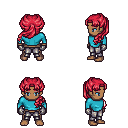
a pixel art fantasy rpg character, male body template, human, dark skin, teal long-sleeve shirt, metal pants, ruby red princess hairstyle, metal gloves, four views (front, back, left, right), 2x2 character sprite sheet, small pixel art, hard edges, no anti-aliasing